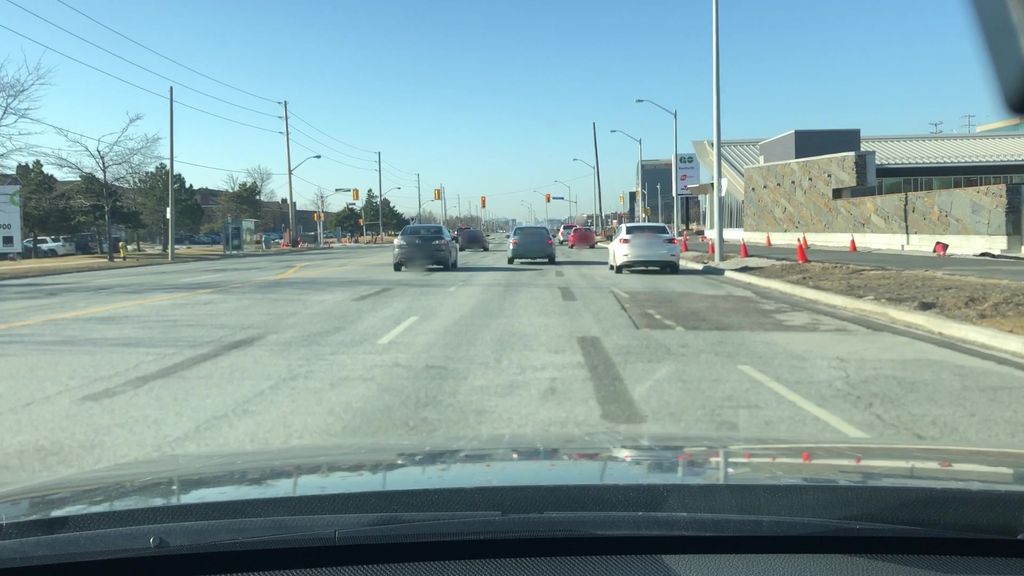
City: toronto